Aerial crown-view tile of a tropical tree (Barro Colorado Island, Panama), acquired 20241014:
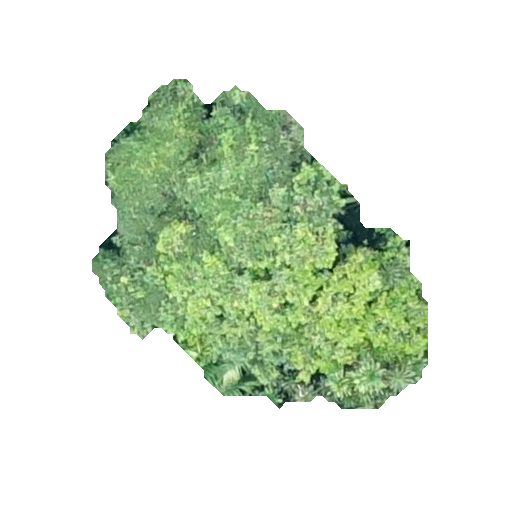
Species: Protium tenuifolium
GBIF accepted scientific name: Protium tenuifolium
Crown area: 114.448 m²